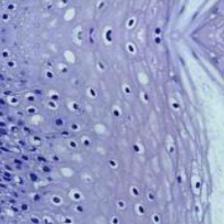
Diagnosis: Normal